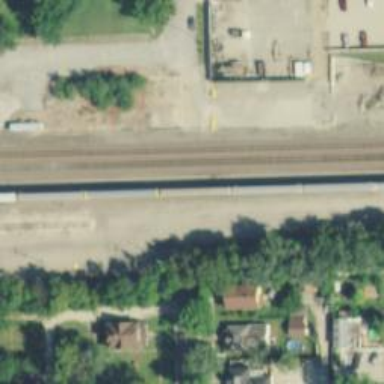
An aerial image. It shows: Abandoned railway yard.